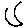
Label: moon